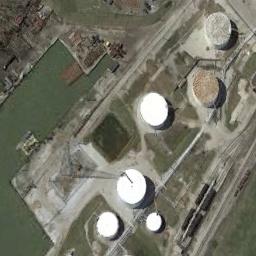
Label: storage tanks